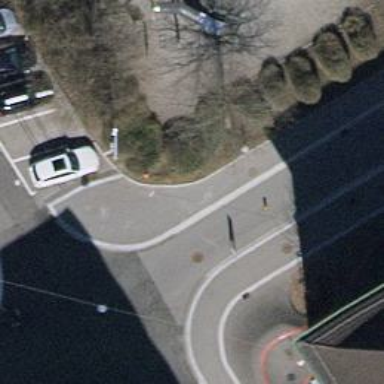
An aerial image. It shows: Rising bollard is in place as barrier.